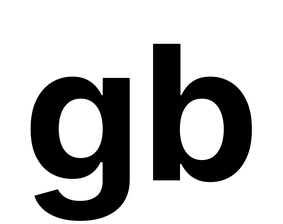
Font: Inter_Bold